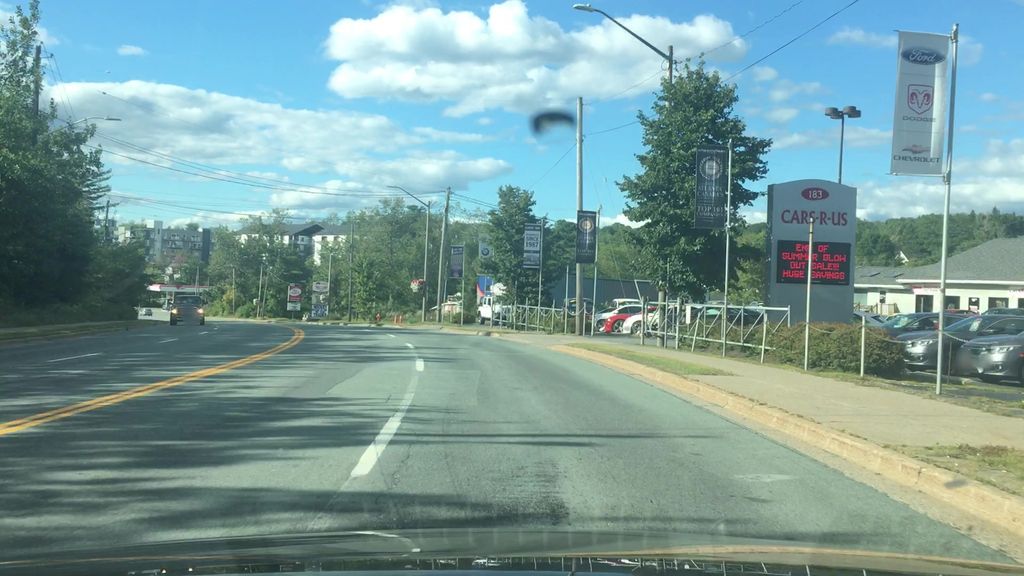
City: halifax